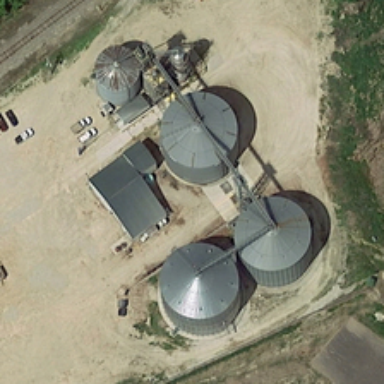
There's a huge chemical building on the ground .